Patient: sex M, age 37
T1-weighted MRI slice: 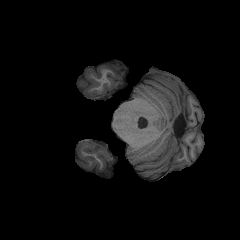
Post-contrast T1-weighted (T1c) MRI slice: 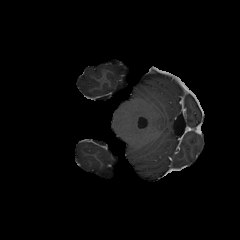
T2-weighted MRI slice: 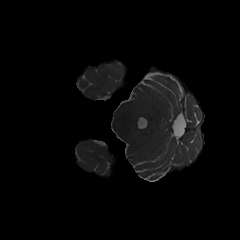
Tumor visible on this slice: no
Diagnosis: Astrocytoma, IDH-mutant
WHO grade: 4